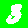
Digit: 3